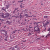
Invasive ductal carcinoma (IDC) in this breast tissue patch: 1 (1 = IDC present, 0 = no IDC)